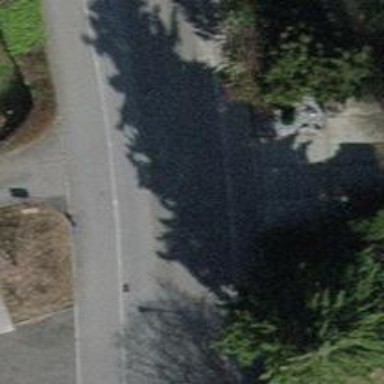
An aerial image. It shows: Residential road with asphalt surface and sidewalks on both sides.